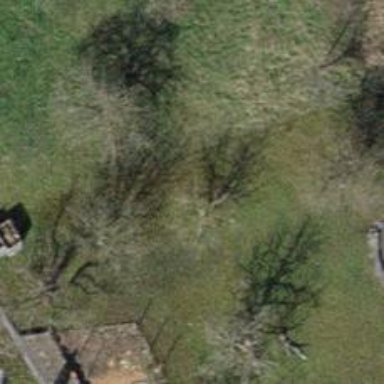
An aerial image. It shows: Single tag "natural: tree."